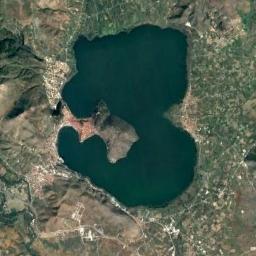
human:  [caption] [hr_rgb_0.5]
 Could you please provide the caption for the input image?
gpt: The lake with curved shores is surrounded by some green areas and towns and the water is deep green .

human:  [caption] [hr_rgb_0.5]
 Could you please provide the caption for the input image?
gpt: The ground is uneven around the lake .

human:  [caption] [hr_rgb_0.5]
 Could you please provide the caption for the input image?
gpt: There is an irregular blue-blue lake on the yellow-brown mountain, And sparse green vegetation on the mountain .

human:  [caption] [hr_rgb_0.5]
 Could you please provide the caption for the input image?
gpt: The lake in the picture is shaped like a duck .

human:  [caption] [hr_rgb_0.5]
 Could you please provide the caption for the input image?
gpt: There are brown bare land and some green land around the lake .